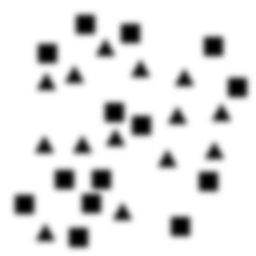
Squares: 14
Triangles: 14
Stars: 0
Total shapes: 28